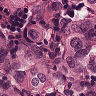
Metastatic tissue present: yes